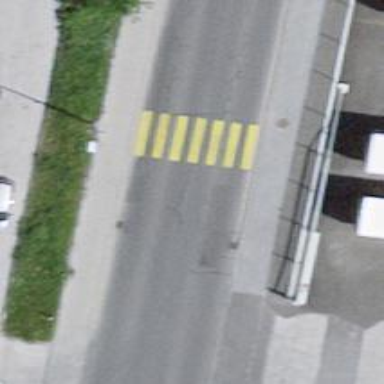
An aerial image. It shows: Uncontrolled zebra crossing.